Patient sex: F
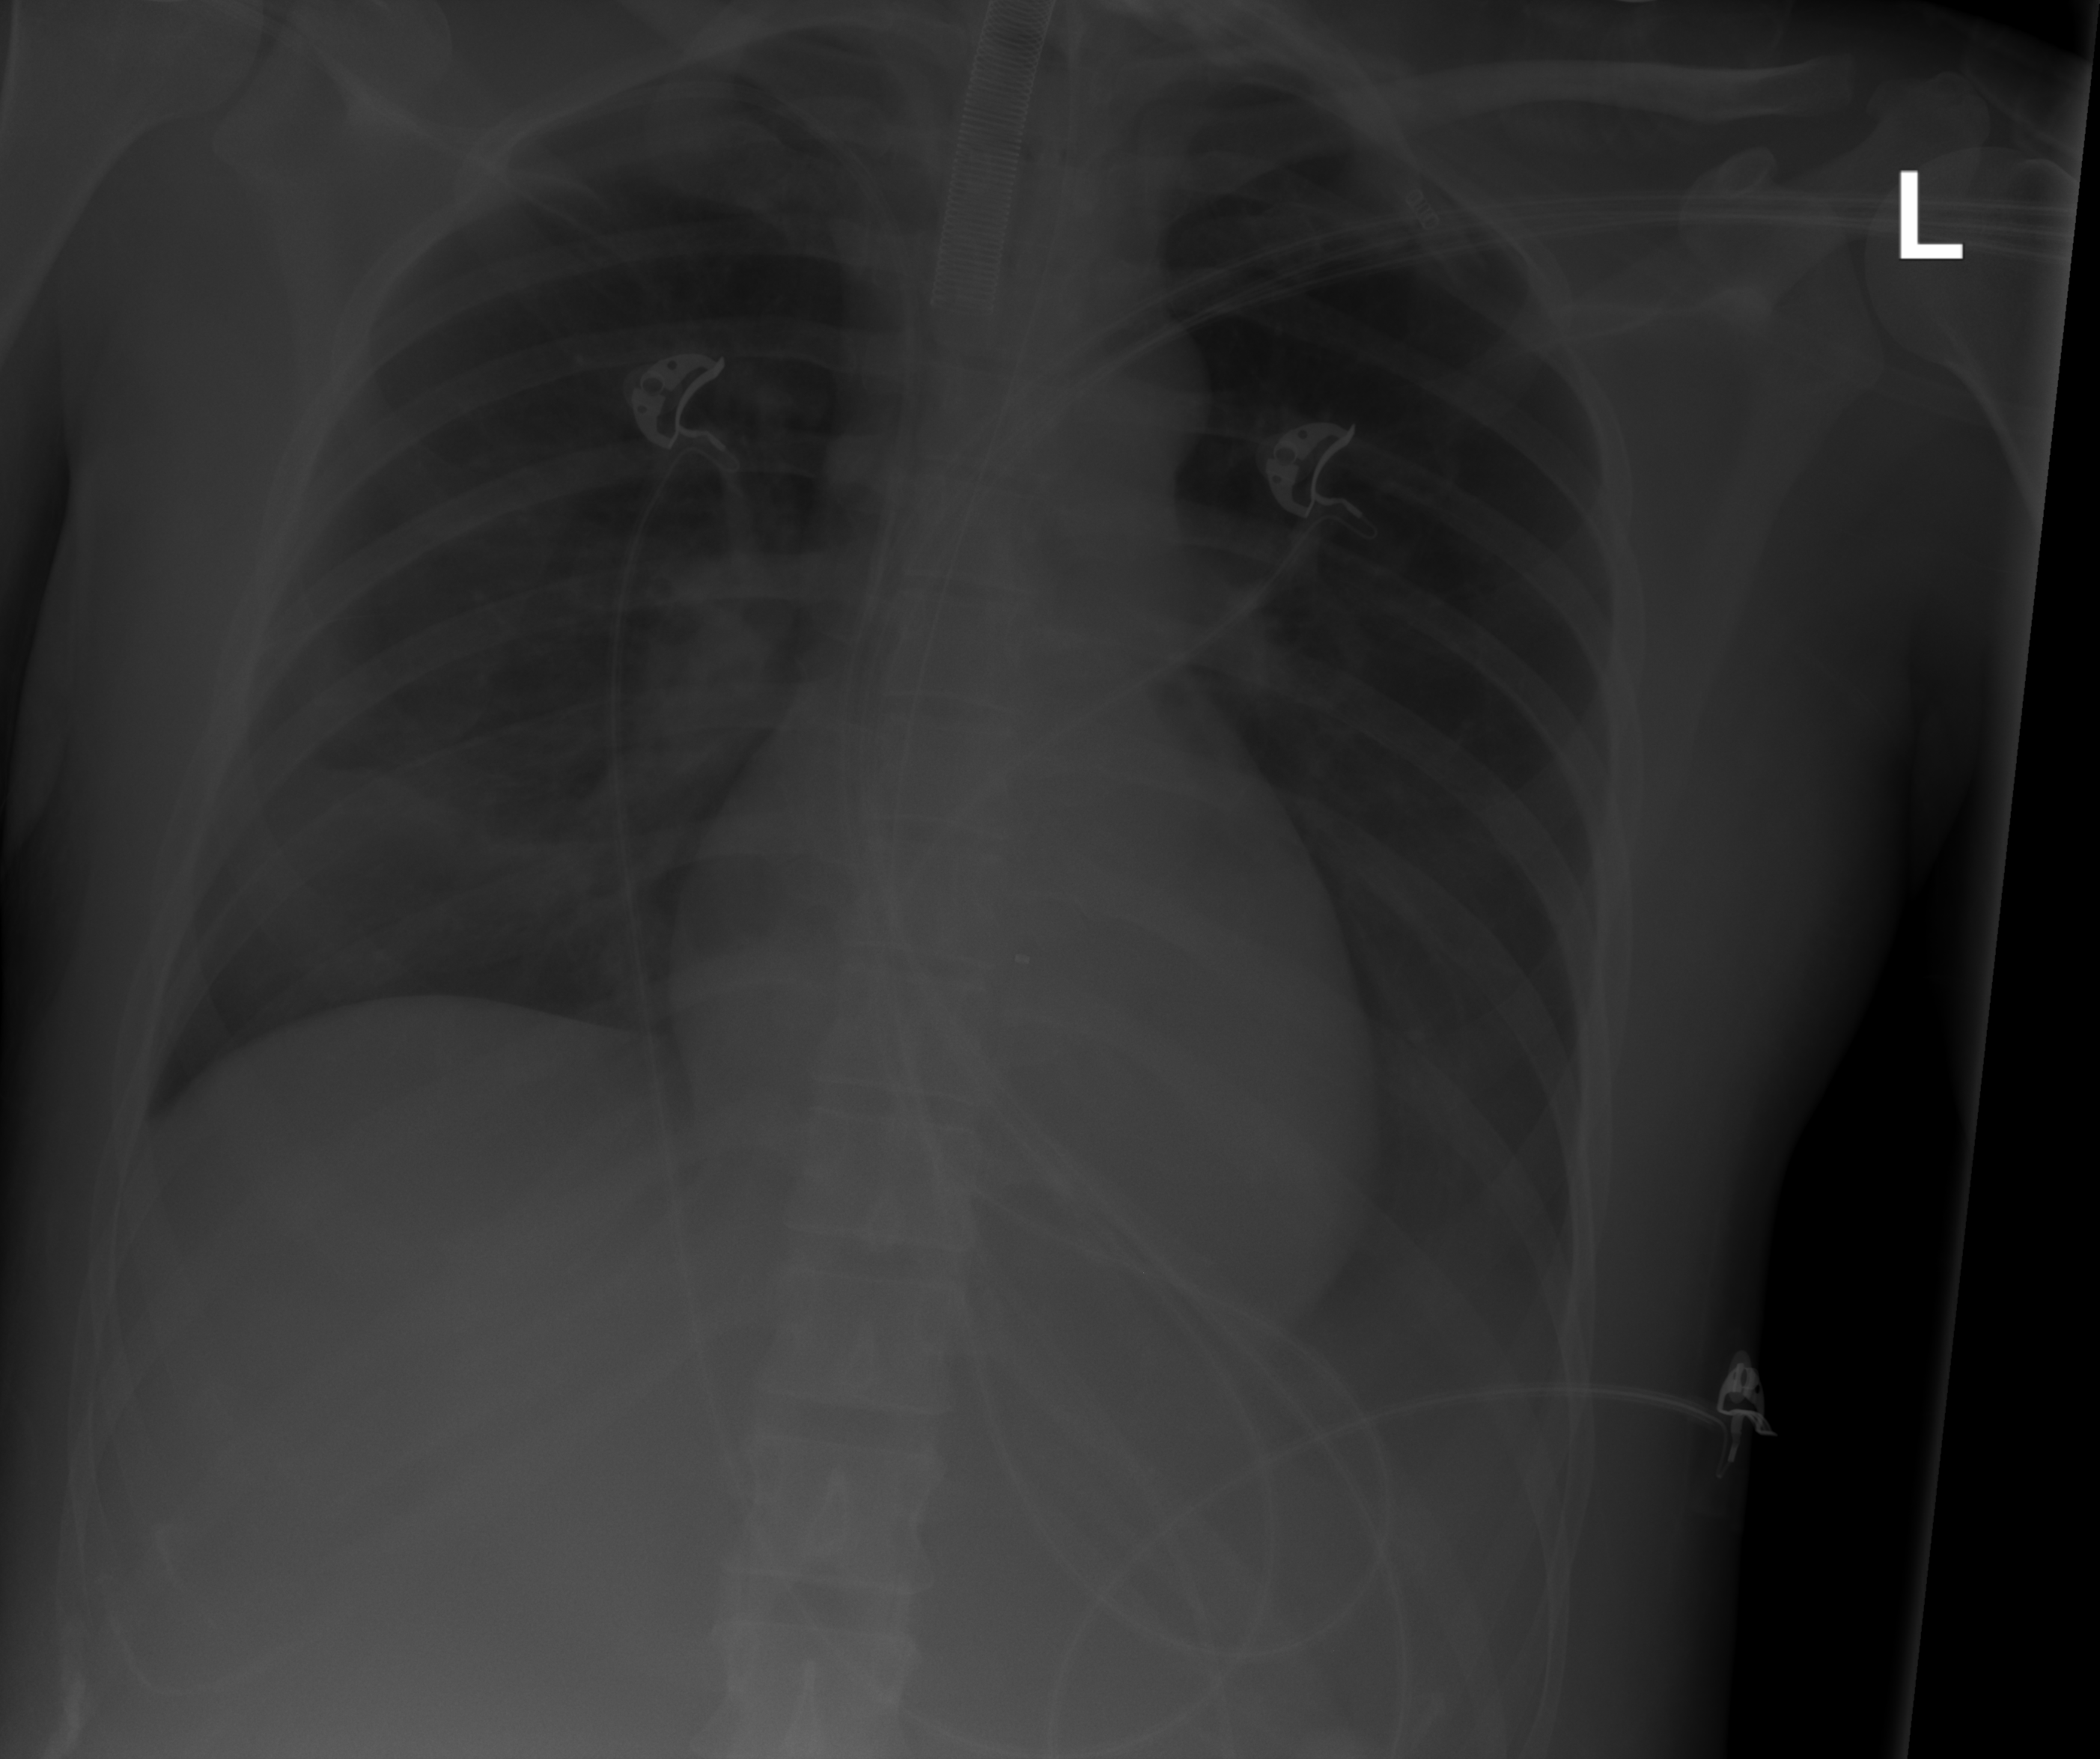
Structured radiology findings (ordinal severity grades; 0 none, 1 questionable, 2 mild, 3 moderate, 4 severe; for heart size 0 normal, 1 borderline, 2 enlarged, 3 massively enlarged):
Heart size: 0
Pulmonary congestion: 0
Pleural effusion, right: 1
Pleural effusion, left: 3
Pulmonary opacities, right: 2
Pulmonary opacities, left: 0
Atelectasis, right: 2
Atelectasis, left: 0